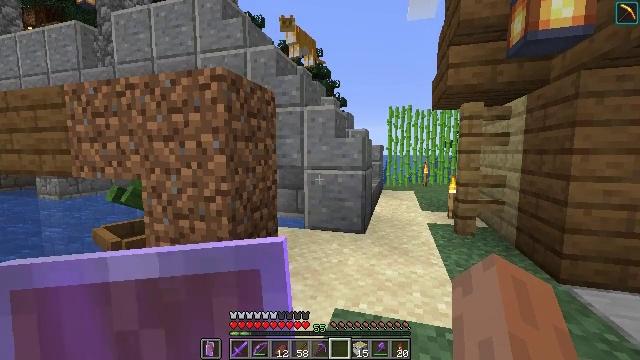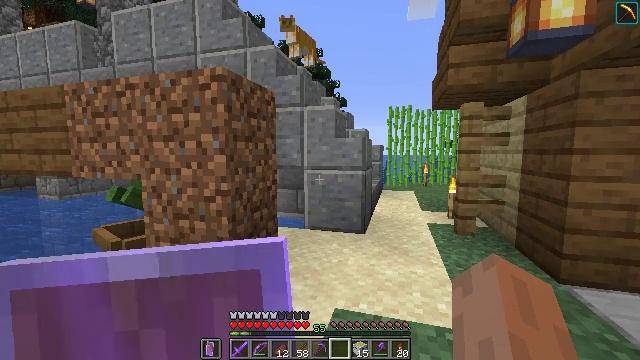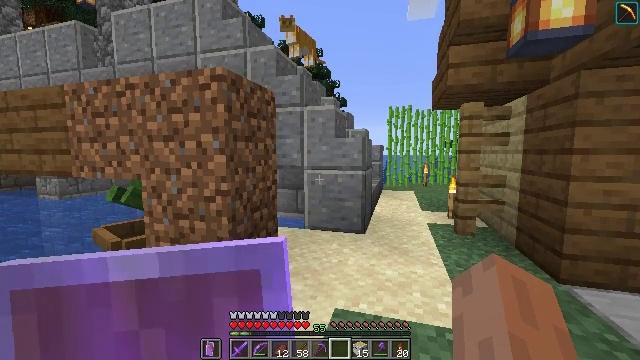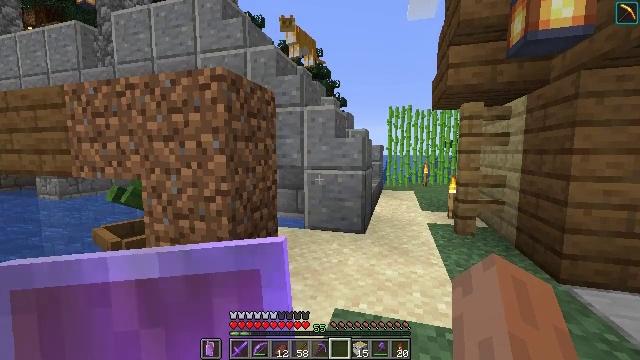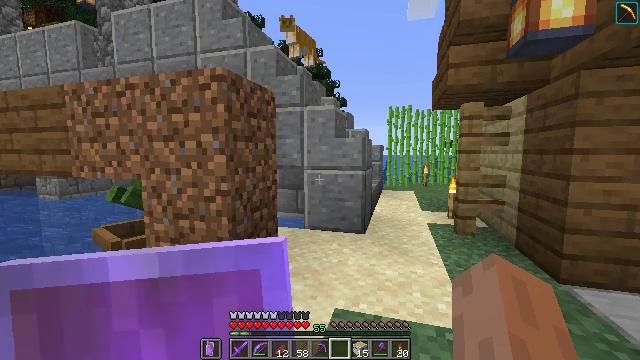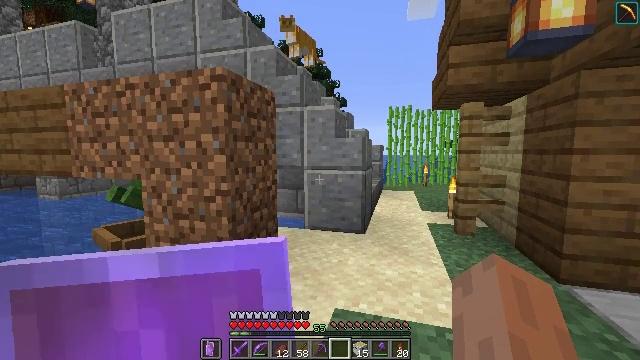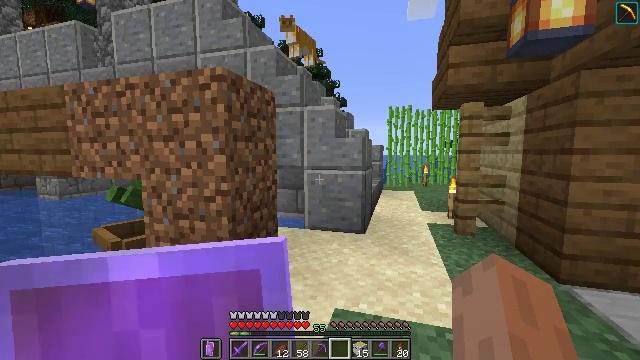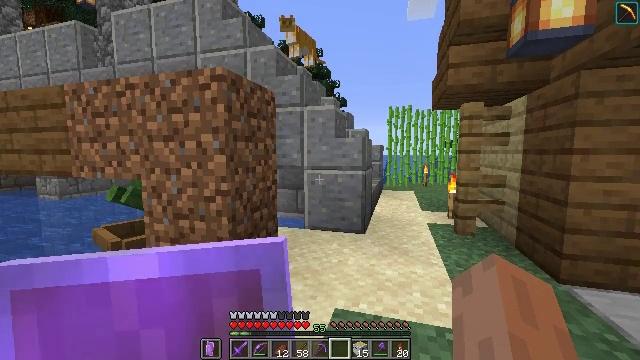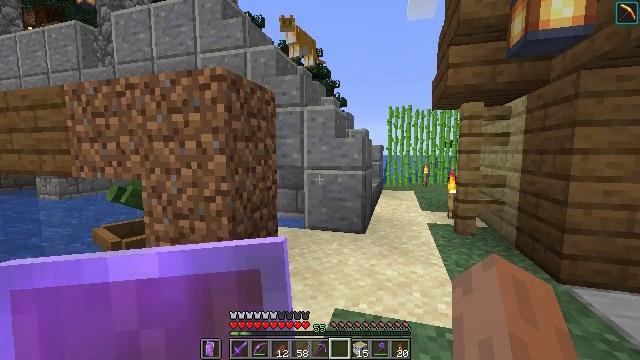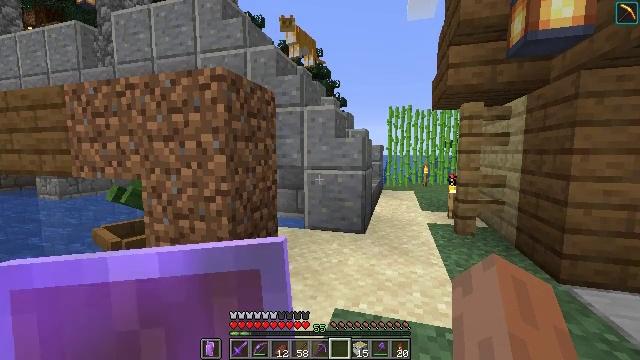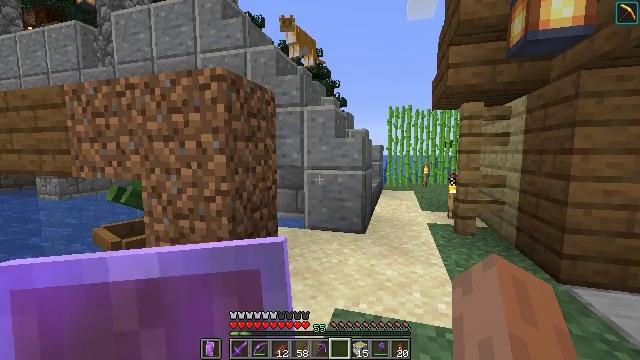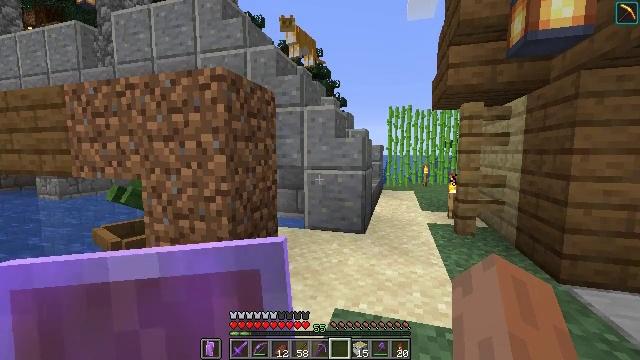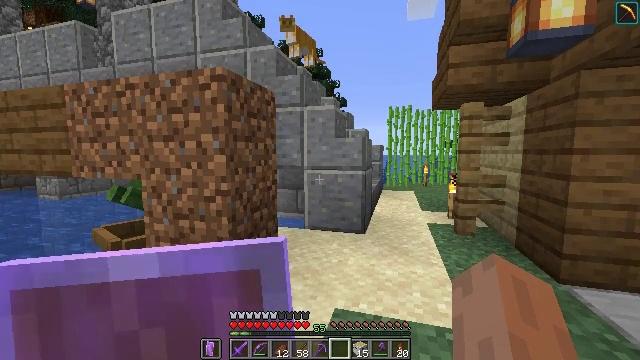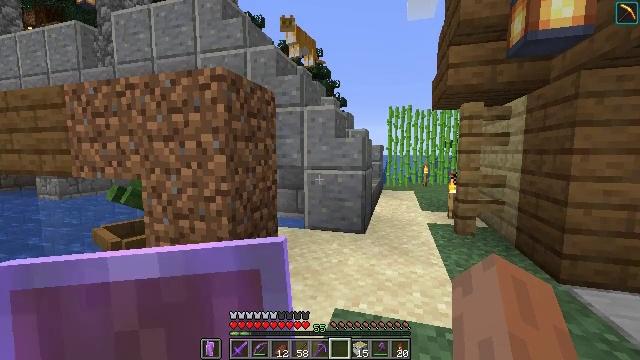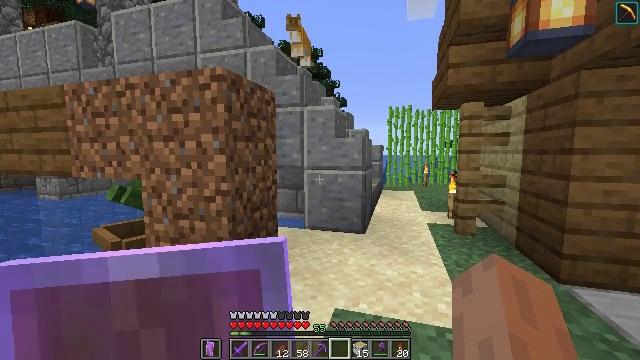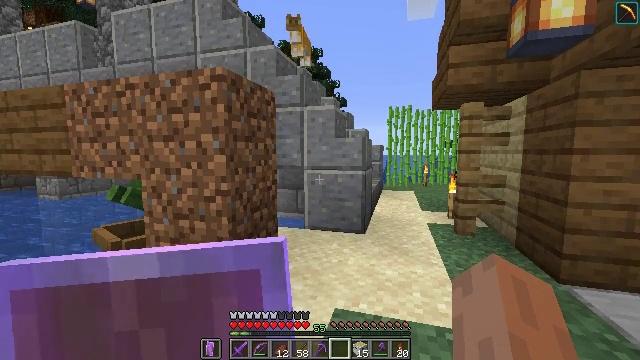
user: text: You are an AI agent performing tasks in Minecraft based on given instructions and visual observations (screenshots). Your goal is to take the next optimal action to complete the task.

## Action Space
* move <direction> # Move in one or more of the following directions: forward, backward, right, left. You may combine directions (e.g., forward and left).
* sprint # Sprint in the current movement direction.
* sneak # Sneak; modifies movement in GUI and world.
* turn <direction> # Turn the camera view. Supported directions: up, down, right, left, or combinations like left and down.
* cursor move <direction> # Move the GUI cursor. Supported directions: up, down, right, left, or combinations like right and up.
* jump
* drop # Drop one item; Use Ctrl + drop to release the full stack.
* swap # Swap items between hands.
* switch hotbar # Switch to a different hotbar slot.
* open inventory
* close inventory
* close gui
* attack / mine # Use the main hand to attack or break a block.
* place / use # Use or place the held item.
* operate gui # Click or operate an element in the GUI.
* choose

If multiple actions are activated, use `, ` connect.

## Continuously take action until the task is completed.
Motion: motion action
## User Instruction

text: Craft a lead using the crafting table and the right materials.
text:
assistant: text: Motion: sneak
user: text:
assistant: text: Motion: sneak
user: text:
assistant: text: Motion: sneak
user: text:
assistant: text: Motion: sneak
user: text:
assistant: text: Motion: sneak
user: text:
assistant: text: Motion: sneak
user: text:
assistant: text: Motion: sneak
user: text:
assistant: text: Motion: sneak
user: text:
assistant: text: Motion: sneak
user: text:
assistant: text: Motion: sneak
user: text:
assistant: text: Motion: sneak
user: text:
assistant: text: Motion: sneak
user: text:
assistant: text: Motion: sneak
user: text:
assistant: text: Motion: sneak
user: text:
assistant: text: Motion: sneak
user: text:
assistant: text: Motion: sneak
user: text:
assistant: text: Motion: sneak
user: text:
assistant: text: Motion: sneak
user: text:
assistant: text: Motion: sneak
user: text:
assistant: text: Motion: sneak
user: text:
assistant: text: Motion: sneak
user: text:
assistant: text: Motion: sneak
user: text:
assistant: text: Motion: sneak
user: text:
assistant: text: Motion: sneak
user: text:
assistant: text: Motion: sneak
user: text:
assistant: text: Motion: sneak, turn up
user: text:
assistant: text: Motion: sneak, turn up
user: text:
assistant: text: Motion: sneak, turn up
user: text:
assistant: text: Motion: sneak
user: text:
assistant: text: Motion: sneak, turn up